Question: I would like to debug a Tampermonkey script with Chrome's console, but I can't find my script in the list..

Am I doing something wrong, or is it just that the Tampermonkey scripts don't appear there? And in that case, how can I debug it?
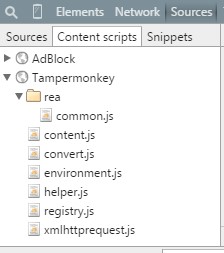
Answer: Tampermonkey is simply an extension that injects boilerplate scripts to evaluate your custom scripts, so you can debug any of these scripts if you can find them..
The trouble is that it is evaluating userscripts as if someone called 'eval()' on them, so you will see 'VM###' instead of something nice like 'myscript.js' and you can't normally navigate to them like permanent scripts.
Instead, add debugger lines:
-
(Config mode: Advanced) ->

- Or, in your userscript add the line:'debugger;'
like so:

(Doing this at the top of a userscript is equivalent to the Tampermonkey setting)
When you have a console open on a page using the script it will pause when the debugger lines are hit and show you your source file (surrounded with some tampermonkey boilerplate).
Which should look like this:

You can then instrument any other lines you need to from within the debugger.
If you run into trouble, you can also debug the main logic of tampermonkey itself by opening the background page inspection in chrome://extensions. It prints nice messages to let you know what it is up to which you can use to jump around in its code.